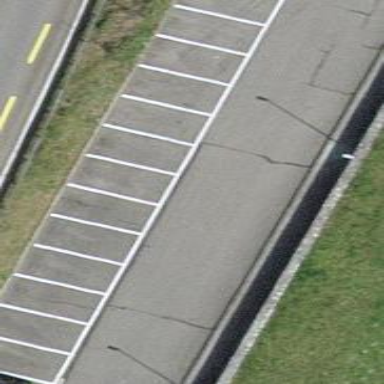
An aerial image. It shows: Parking area with surface.